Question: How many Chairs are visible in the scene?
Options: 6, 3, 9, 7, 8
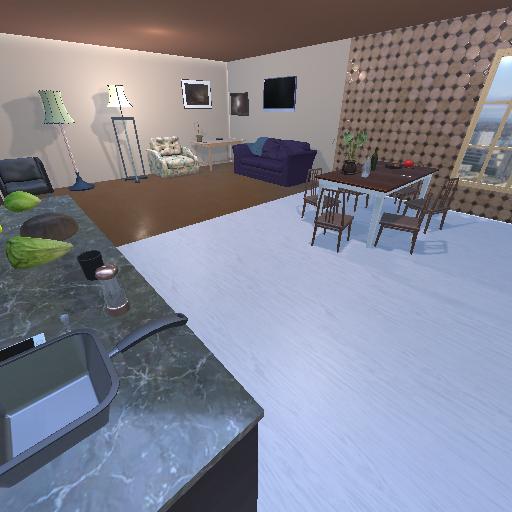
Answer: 6